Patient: sex M, age 75
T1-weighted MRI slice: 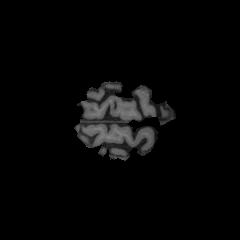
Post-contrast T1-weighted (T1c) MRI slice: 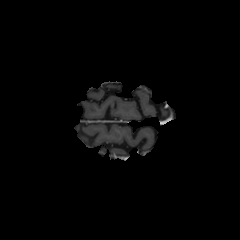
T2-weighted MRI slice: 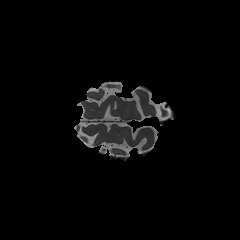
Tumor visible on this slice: no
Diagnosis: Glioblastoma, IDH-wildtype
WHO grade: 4